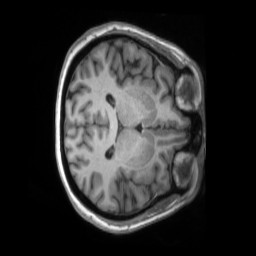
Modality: T1w
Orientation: axial
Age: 44
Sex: female
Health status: ill
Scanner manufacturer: siemens
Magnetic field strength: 3 T
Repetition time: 2.2 s
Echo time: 0.00157 s